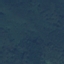
Label: Forest